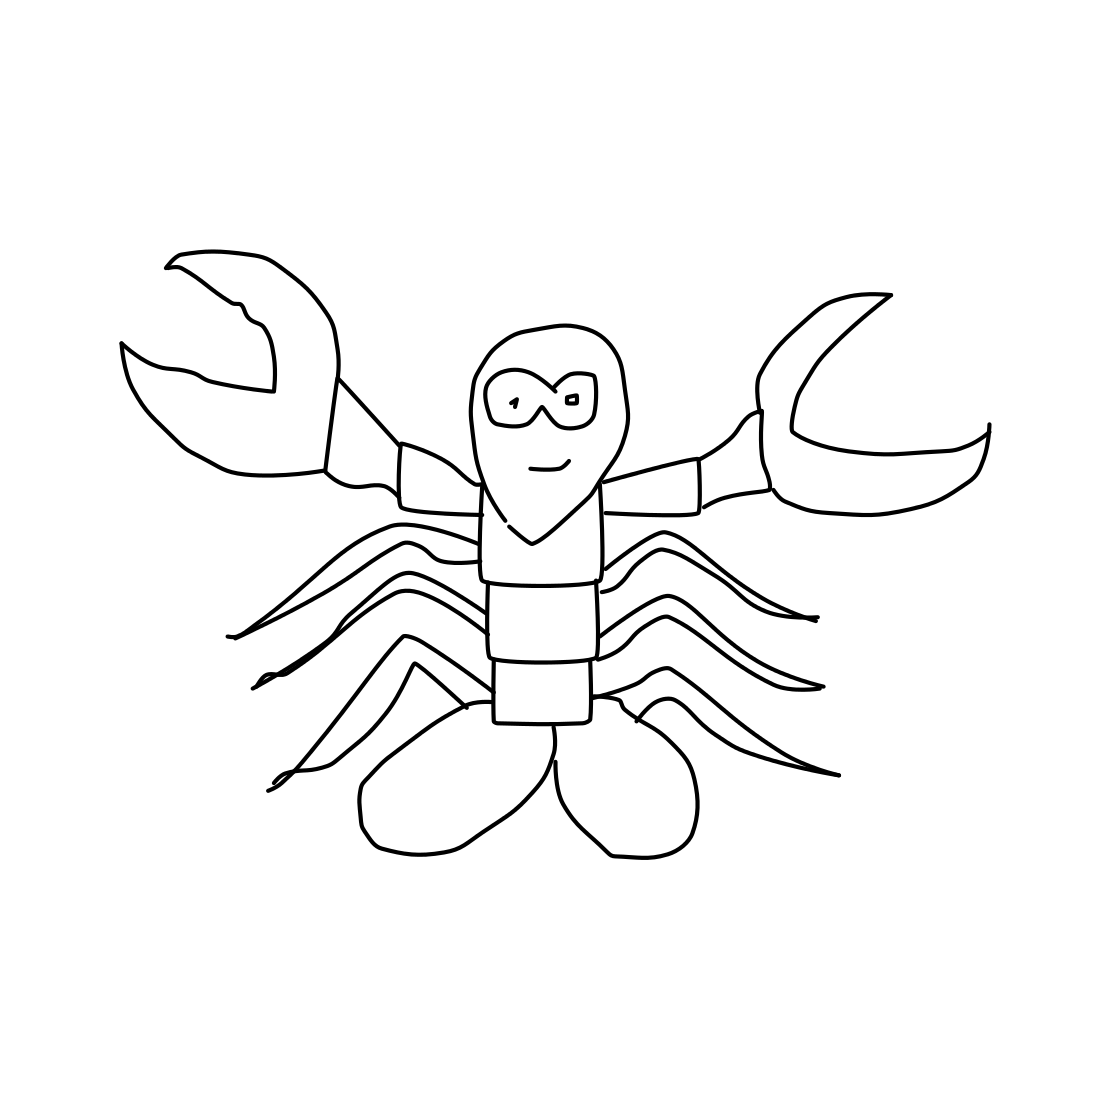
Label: lobster